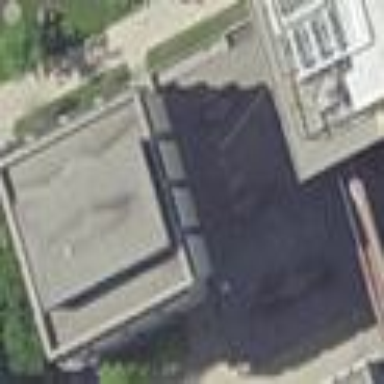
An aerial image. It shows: University building with library inside.